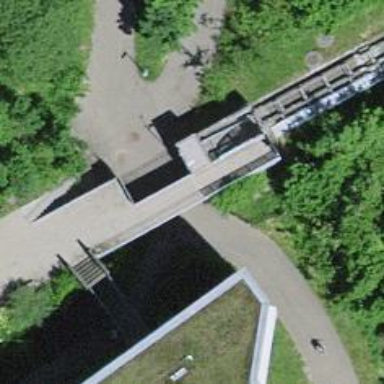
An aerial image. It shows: Funicular railway.